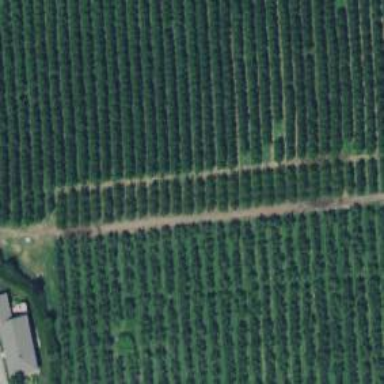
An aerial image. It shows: Orchard.